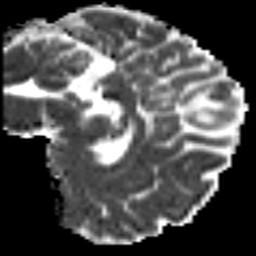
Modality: MD
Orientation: sagittal
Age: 24
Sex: male
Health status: healthy
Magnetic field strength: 3 T
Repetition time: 8.4 s
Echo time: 0.0926 s